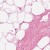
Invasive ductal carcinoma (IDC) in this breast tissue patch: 0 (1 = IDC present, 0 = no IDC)